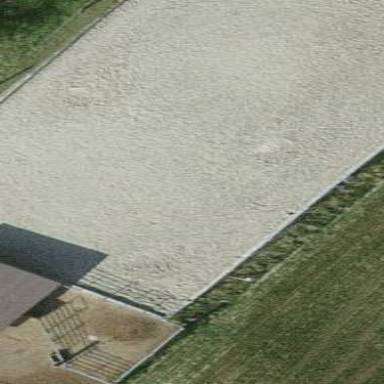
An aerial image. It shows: Fenced equestrian pitch for leisure land.